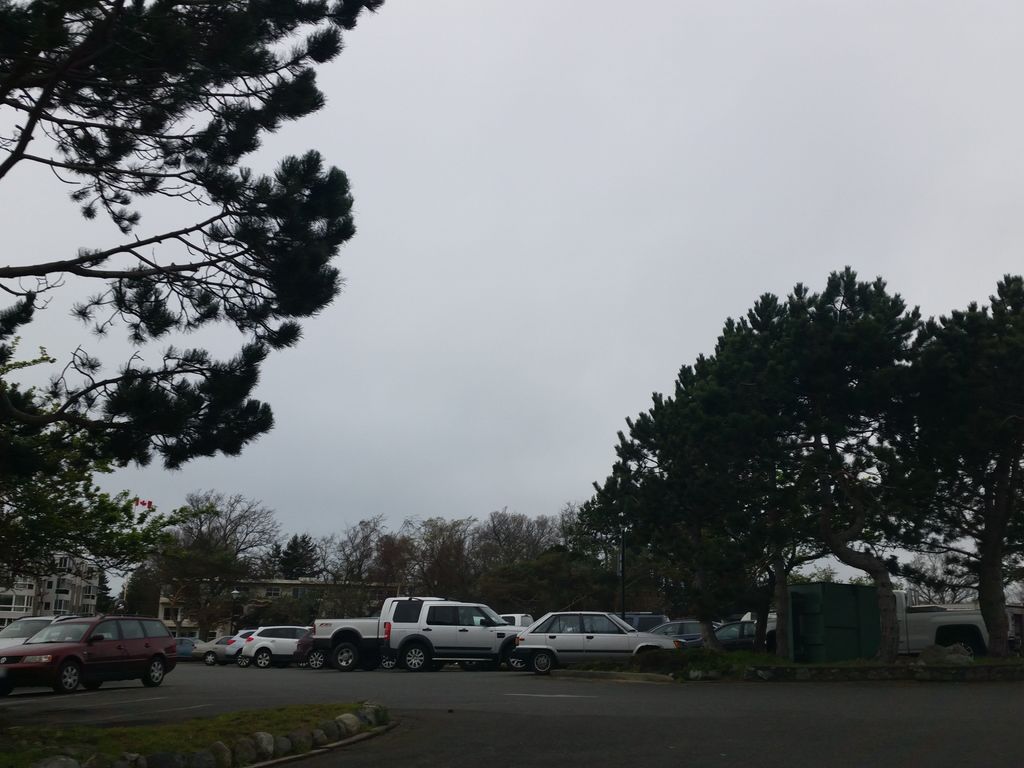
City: victoria